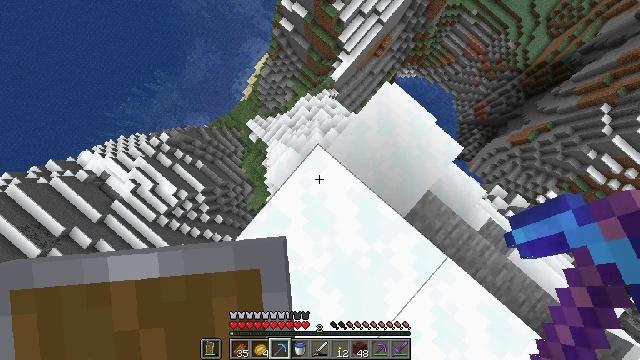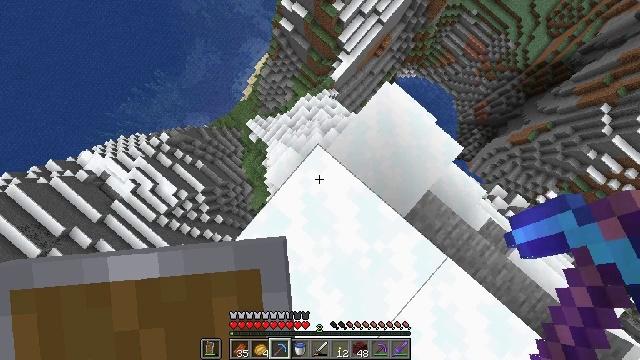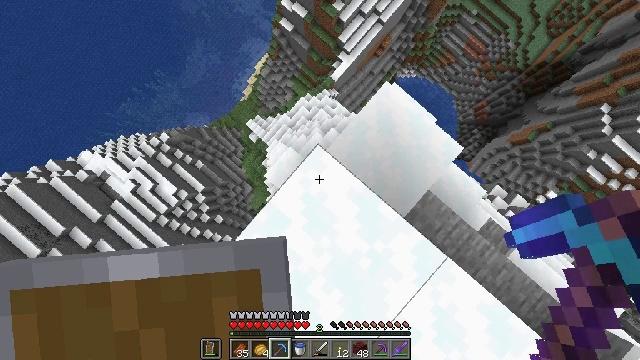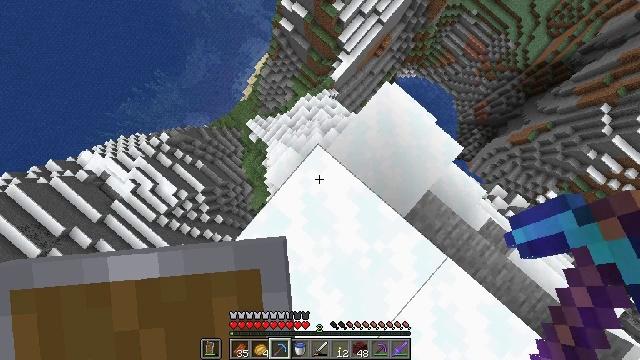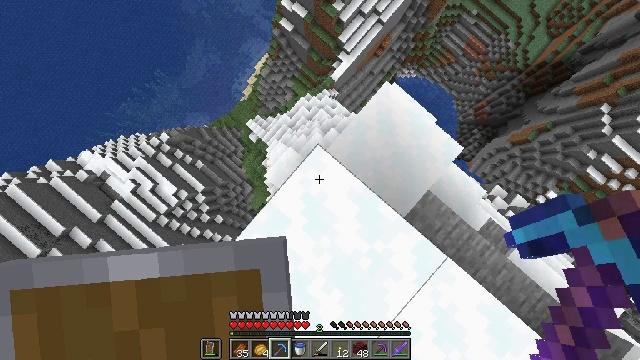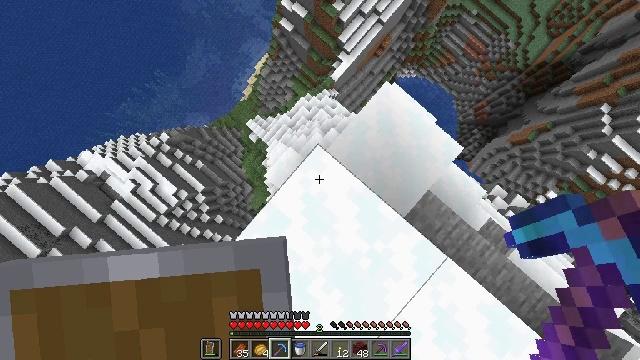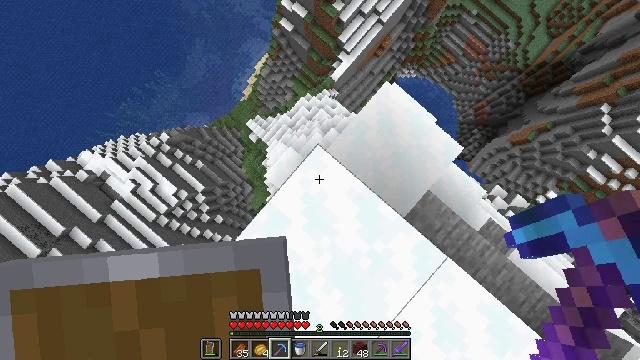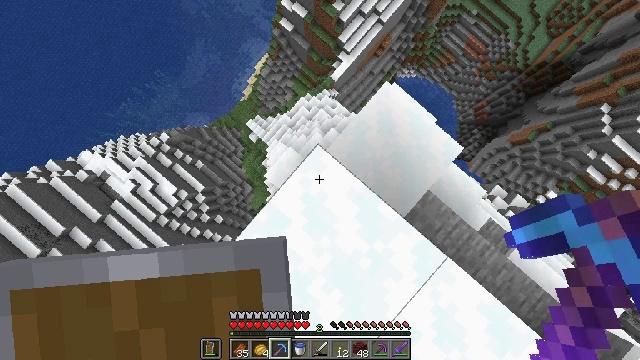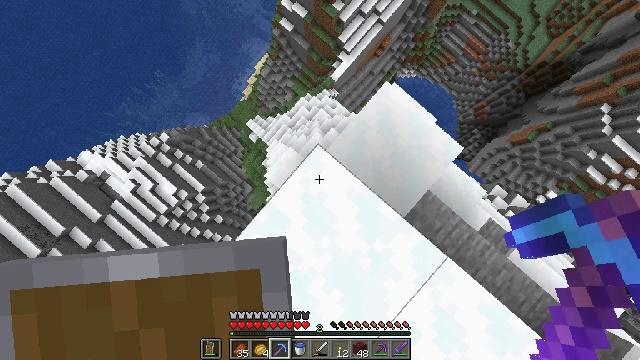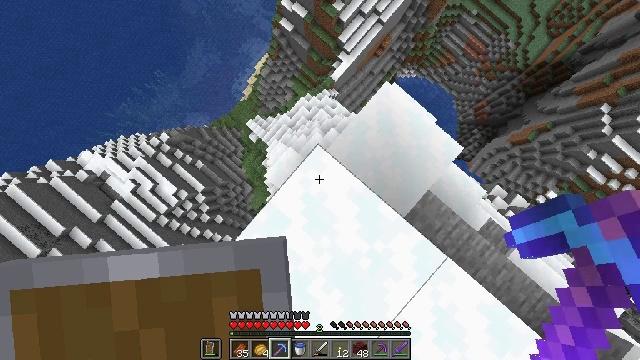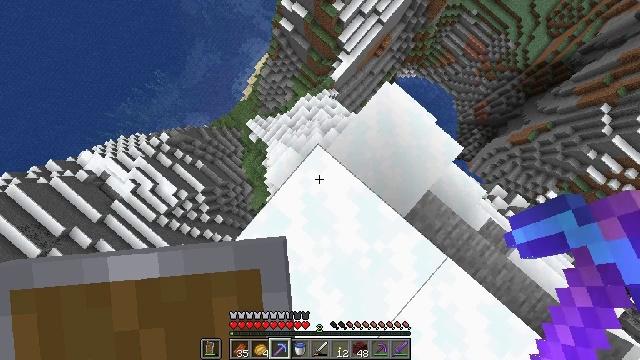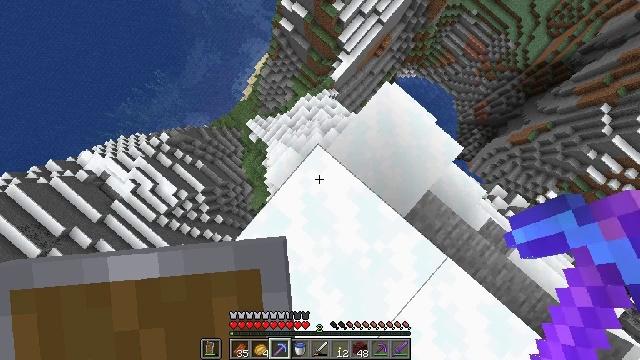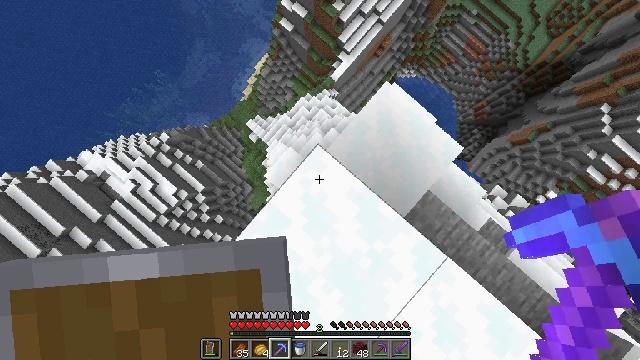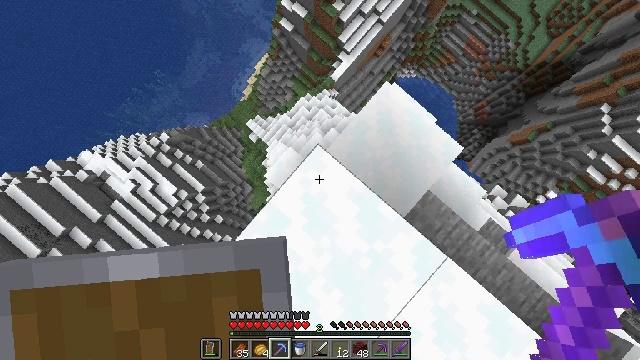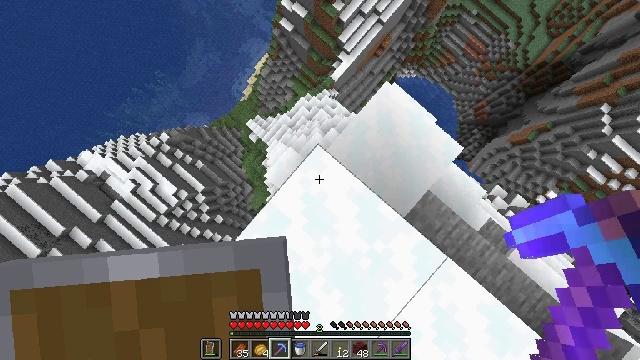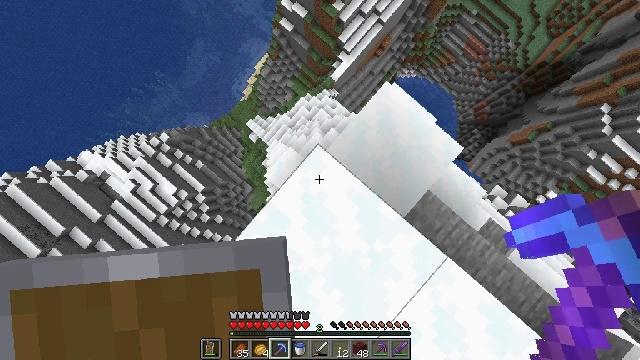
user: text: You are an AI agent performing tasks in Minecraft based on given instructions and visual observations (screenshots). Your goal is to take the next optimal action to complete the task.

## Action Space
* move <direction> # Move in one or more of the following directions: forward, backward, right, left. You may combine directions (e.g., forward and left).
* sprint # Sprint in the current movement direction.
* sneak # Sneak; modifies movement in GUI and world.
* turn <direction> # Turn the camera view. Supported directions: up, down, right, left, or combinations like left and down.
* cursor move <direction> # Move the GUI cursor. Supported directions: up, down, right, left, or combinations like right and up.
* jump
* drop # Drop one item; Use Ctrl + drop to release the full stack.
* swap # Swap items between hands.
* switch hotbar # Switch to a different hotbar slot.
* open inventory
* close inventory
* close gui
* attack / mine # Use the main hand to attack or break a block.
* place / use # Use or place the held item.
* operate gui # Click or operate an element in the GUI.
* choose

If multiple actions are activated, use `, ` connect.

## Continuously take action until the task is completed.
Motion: motion action
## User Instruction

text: Break the ice to collect it.
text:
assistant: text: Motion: no_op
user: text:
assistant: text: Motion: no_op
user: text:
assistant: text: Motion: no_op
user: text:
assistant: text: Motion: no_op
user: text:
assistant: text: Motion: no_op
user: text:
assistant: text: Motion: no_op
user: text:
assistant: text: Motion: no_op
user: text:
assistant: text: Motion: no_op
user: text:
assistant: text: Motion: no_op
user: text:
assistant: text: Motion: no_op
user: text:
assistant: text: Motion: no_op
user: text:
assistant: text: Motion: no_op
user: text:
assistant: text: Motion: no_op
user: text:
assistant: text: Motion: no_op
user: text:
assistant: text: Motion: no_op
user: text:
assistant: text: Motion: no_op
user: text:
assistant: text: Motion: no_op
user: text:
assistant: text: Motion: no_op
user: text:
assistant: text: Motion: no_op
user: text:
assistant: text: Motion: no_op
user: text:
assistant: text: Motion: no_op
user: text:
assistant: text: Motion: no_op
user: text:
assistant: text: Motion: no_op
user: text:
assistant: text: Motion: no_op
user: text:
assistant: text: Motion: no_op
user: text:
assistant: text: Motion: no_op
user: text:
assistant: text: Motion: no_op
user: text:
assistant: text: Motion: no_op
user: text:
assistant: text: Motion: no_op
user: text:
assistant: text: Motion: no_op